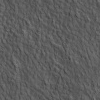
Atmospheric dust classification: not_dusty